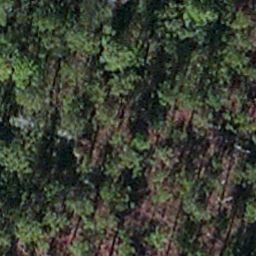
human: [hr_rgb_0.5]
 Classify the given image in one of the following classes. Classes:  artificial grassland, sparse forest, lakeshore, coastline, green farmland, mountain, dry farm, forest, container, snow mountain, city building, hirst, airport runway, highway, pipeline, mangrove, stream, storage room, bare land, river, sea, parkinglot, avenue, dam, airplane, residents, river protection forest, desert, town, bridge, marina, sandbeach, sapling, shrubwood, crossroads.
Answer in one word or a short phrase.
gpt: sapling